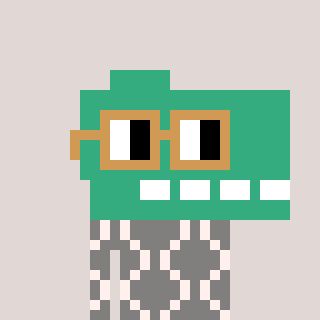
a pixel art character with square brown glasses, a dino-shaped head and a bluegrey-colored body on a warm background